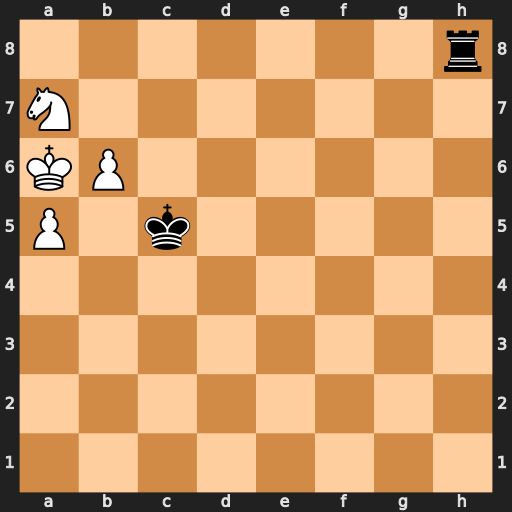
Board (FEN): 7r/N7/KP6/P1k5/8/8/8/8
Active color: w
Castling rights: -
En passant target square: -
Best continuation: b7 Rh6+ Nc6 Rxc6+ Ka7 Kb5 b8=Q+